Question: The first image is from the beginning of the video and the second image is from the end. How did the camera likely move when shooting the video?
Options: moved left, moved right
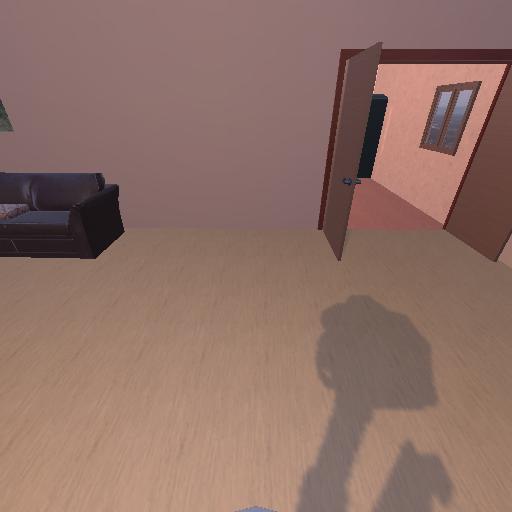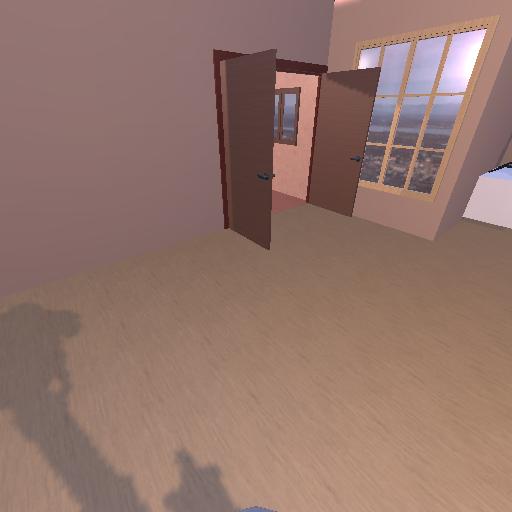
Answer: moved left